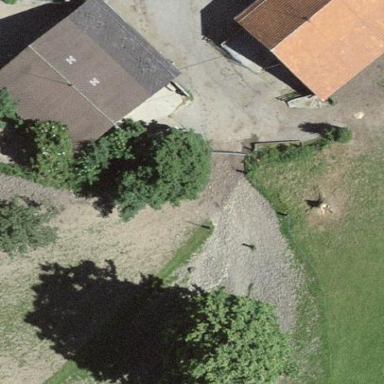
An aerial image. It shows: Rural barn.